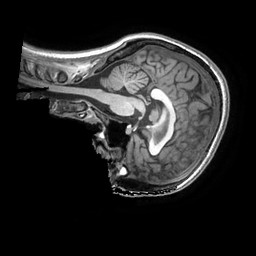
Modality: T1w
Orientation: sagittal
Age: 20
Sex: female
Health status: healthy
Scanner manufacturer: ge